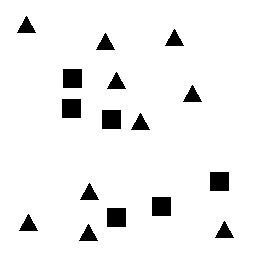
Squares: 6
Triangles: 10
Stars: 0
Total shapes: 16